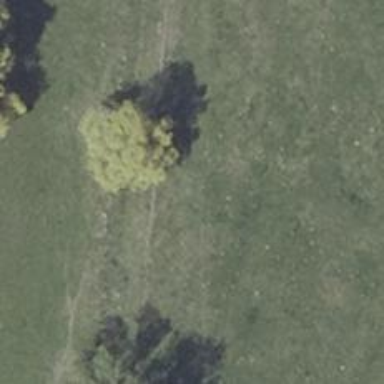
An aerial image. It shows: Deciduous broadleaved tree.